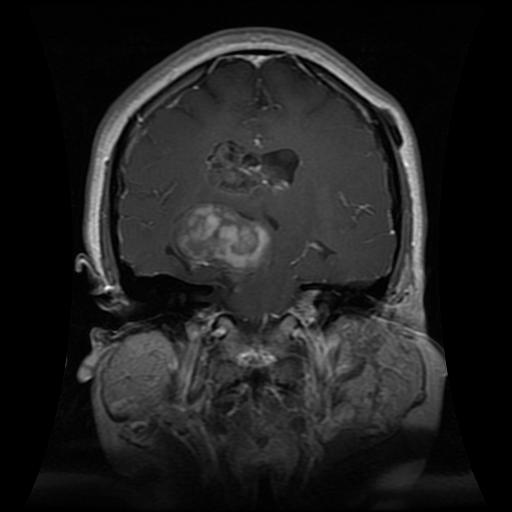
Label: glioma